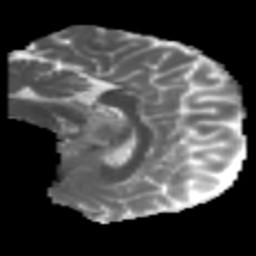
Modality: MD
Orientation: sagittal
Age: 42
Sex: male
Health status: healthy
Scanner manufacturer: philips
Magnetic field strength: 3 T
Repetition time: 9.808 s
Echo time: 0.0712 s